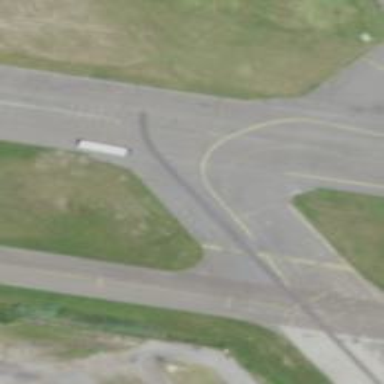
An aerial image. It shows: View of taxiway at the airport.